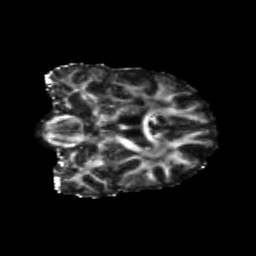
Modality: FA
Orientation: coronal
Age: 50
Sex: female
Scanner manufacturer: siemens
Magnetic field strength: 3 T
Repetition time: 5.25 s
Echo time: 0.08 s